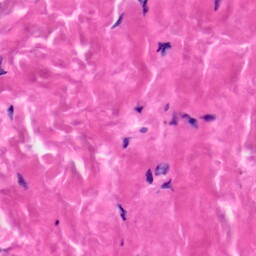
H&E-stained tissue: Skin